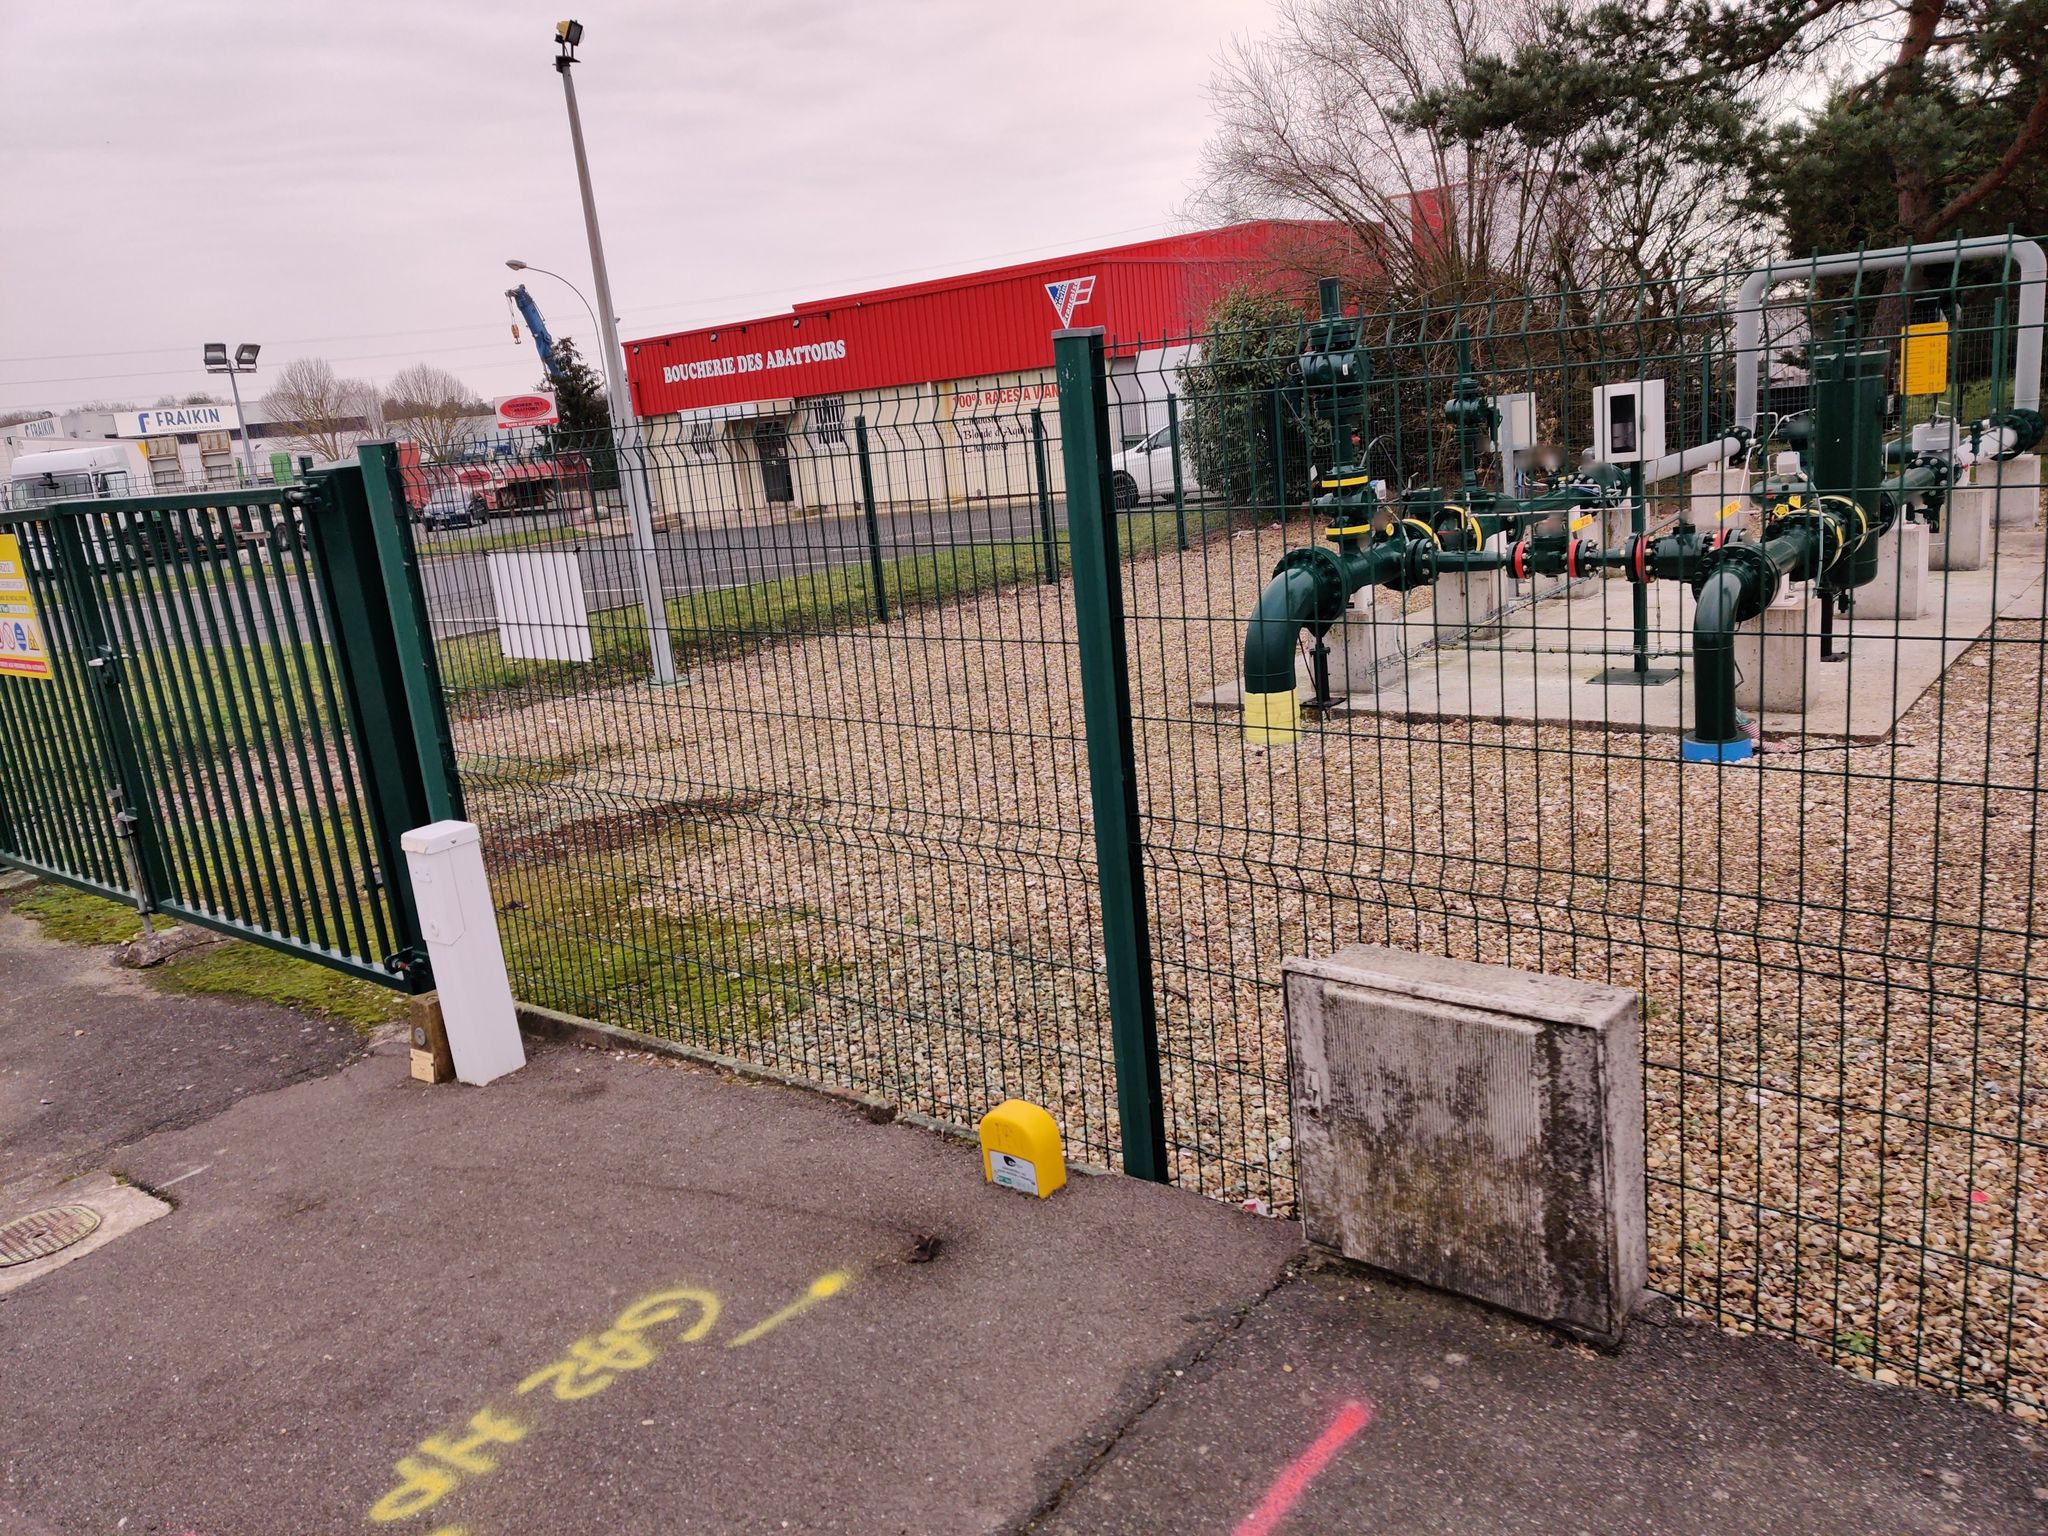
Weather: snowy
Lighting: day
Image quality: good
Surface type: cycling surface
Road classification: cycleway, footway
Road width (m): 1.0
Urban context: urban centre
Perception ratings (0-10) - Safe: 3.57, Lively: 2.97, Beautiful: 7.96, Boring: 3, Depressing: 3.27, Wealthy: 5.86